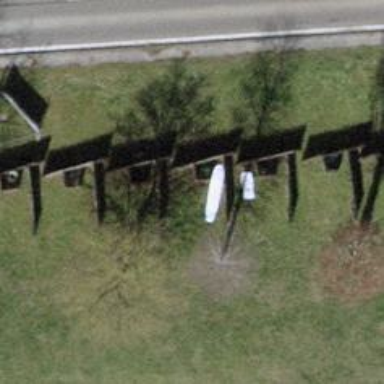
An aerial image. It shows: Fence made of wood.